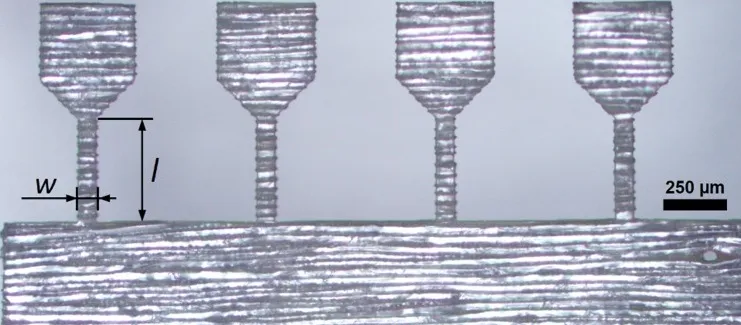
Optical micrograph of a set of four tensile samples prepared from a LT-section with the tangential direction parallel to the tensile axis. The sample had a width, w, of 70 mum and a length, l, of 400 mum. The processing time was about 8 min.
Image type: radiology (ultrasound)